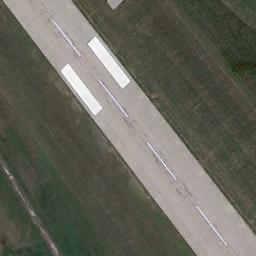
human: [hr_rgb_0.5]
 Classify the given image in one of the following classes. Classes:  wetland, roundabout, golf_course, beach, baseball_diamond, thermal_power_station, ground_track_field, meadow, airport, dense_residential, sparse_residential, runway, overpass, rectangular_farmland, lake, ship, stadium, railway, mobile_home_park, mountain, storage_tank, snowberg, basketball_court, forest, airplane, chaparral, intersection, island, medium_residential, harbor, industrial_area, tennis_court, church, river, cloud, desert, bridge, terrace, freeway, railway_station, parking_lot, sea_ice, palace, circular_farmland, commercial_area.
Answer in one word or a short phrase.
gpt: runway